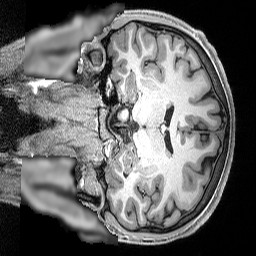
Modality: T1w
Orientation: coronal
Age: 22
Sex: male
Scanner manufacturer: siemens
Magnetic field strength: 3 T
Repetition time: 2.5 s
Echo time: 0.0029 s